Question: '''
string value = "bse161063";
var inst = db.User_Register_Events.Where(c => c.UserTable.User_id == value).Select(x => x.UserTable.User_id).ToList().FirstOrDefault();
'''
I have an issue in the below given query.
'''
var userid = db.User_Register_Events.Where(c=>c.EventTable.Event_Title.Contains(value)).ToList();
var query = List.Where(UserTable => User_Id == value);
'''
I want to select the (events) which are registered by a specific (user).
<URL>

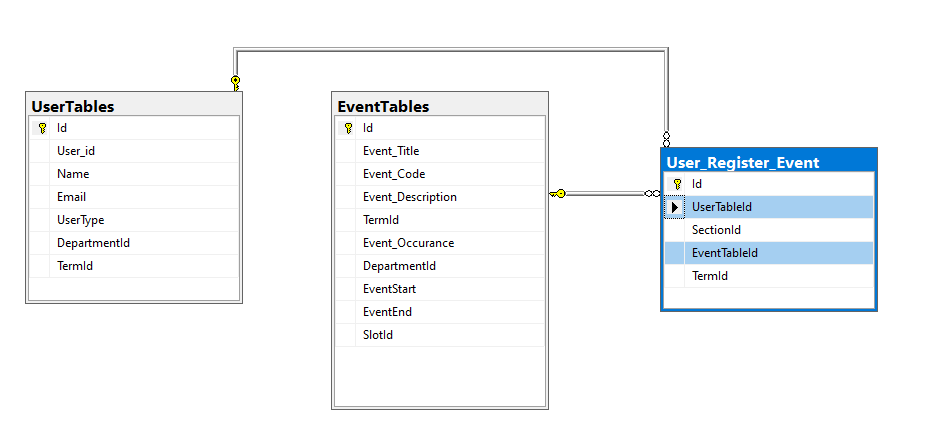
Answer: If I understand correctly by your screenshot what you're asking, then I gather you want to get all events for a user based on a search of the user's 'Name' in the UserTables table. In that case the following should do the trick. It starts off in the UserTables table, then makes two hops to get the event Details from the EventTables table.
'''
string userName = "Muhammad";
db.UserTables.Where(ut => ut.Name == userName).Select(ut => ut.User_Register_Events.Select(ure => ure.EventTable)).ToList();
'''
If you're getting the events by just the user's Id then the query would be somewhat simpler, as you can start off in the User_Register_Event table like so
'''
string userId = "bse161063";
db.User_Register_Events.Where(ure => ure.UserTableId == userId).Select(ure => ure.EventTable).ToList();
'''
Ultimately, both queries will return a collection of 'EventTable' based on the Select() projection here.